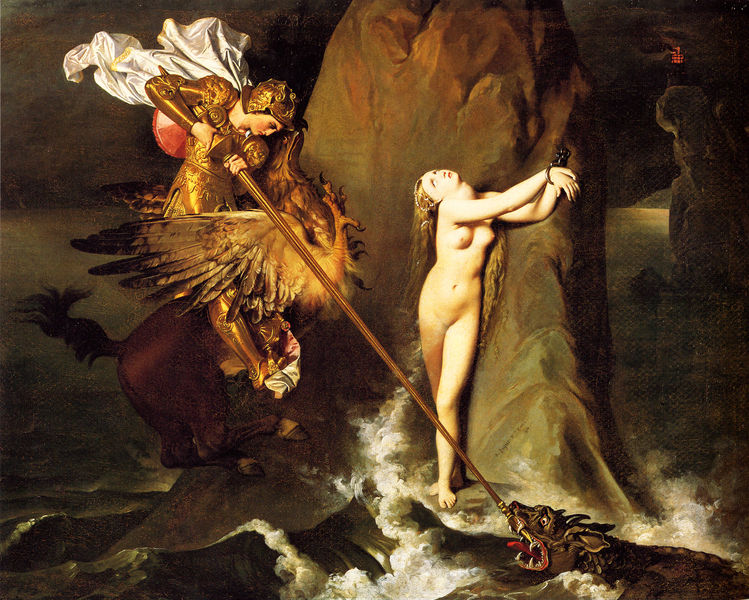
Titel: Roger befreit Angelika
Künstler: Jean Auguste Dominique Ingres
Standort: Paris
Institution: Musée du Louvre
Schlagwörter: adler, akt, berg, feder, felsen, feuer, flügel, gemälde, held, kampf, kopf, mann, meer, nackt, umhang, vogel, wasser, weiß, frauen, mädchen, see, braun, brust, busen, frau, haar, hell, licht, nacht, rot, tuch, blond, falten, federn, stein, sonne, gewand, gold, haare, mantel, pferd, reiter, engel, fesseln, hufe, schwanz, schweif, steigbügel, brüste, gischt, wellen, fels, kette, schaum, brandung, sturm, unwetter, lanze, panzer, leuchtturm, blondine, jungfrau, schwert, ketten, soldat, helm, krallen, allegorie, mythologie, ritter, rüstung, harnisch, zähne, leiden, maul, zunge, mythos, nymphe, sage, greif, perseus, speer, töten, erleuchtung, heilig, chimäre, pegasus, ungeheuer, drachen, drache, ermorden, rettung, ingres, drachentöter, georg, heiliger georg, helena, monster, untier, fessel, umhand, scheif, seeungeheuer, bestie, gefesselt, pferdeschweif, botticelli, ungeheur, aphrodite, angekettet, greid, st.georg, angelika, handschelle, ungetüm, andromeda, handschellen, roger, abstechen, angelica, brunstpanzer, chimaire, lantze, da, idrache, angeschmiedet, dracjhen, rüstunge, federnflügel, rüstung ritter